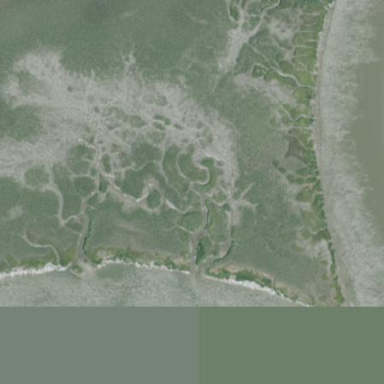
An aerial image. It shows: Tidal wetland characterized by saltmarsh vegetation.